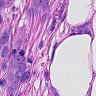
Metastatic tissue present: yes